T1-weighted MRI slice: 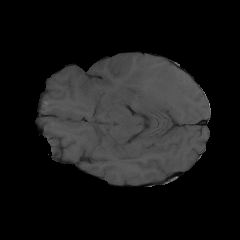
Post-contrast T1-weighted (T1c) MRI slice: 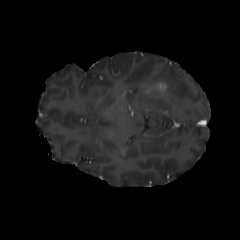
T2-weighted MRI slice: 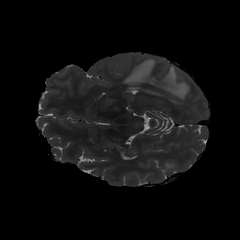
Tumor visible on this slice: yes